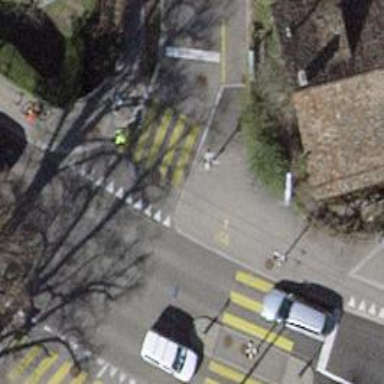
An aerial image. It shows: Zebra crossing with traffic signals.